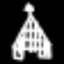
Label: The Eiffel Tower